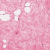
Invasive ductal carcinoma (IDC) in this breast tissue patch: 0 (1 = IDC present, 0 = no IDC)